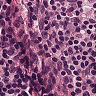
Metastatic tissue present: no